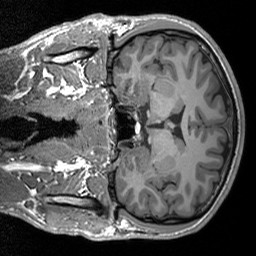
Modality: T1w
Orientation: coronal
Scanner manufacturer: siemens
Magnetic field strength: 3 T
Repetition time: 1.76 s
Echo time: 0.0022 s